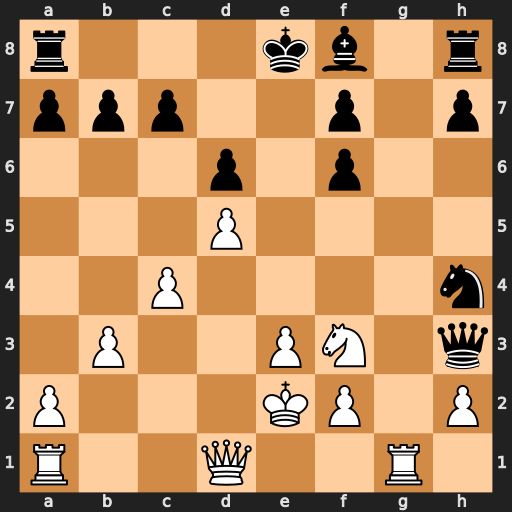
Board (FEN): r3kb1r/ppp2p1p/3p1p2/3P4/2P4n/1P2PN1q/P3KP1P/R2Q2R1
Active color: w
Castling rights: kq
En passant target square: -
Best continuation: Rg3 Qf5 Nxh4 Qh5+ Nf3